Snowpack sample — Snodgrass Mountain, Crested Butte, Colorado (2/4/25, 12:06 PM MST)
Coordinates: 38.923, -106.968
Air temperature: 35 °F
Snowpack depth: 80 cm
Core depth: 60 cm
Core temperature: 32 °F
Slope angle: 14°, slope face: 78°
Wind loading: low
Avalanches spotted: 0
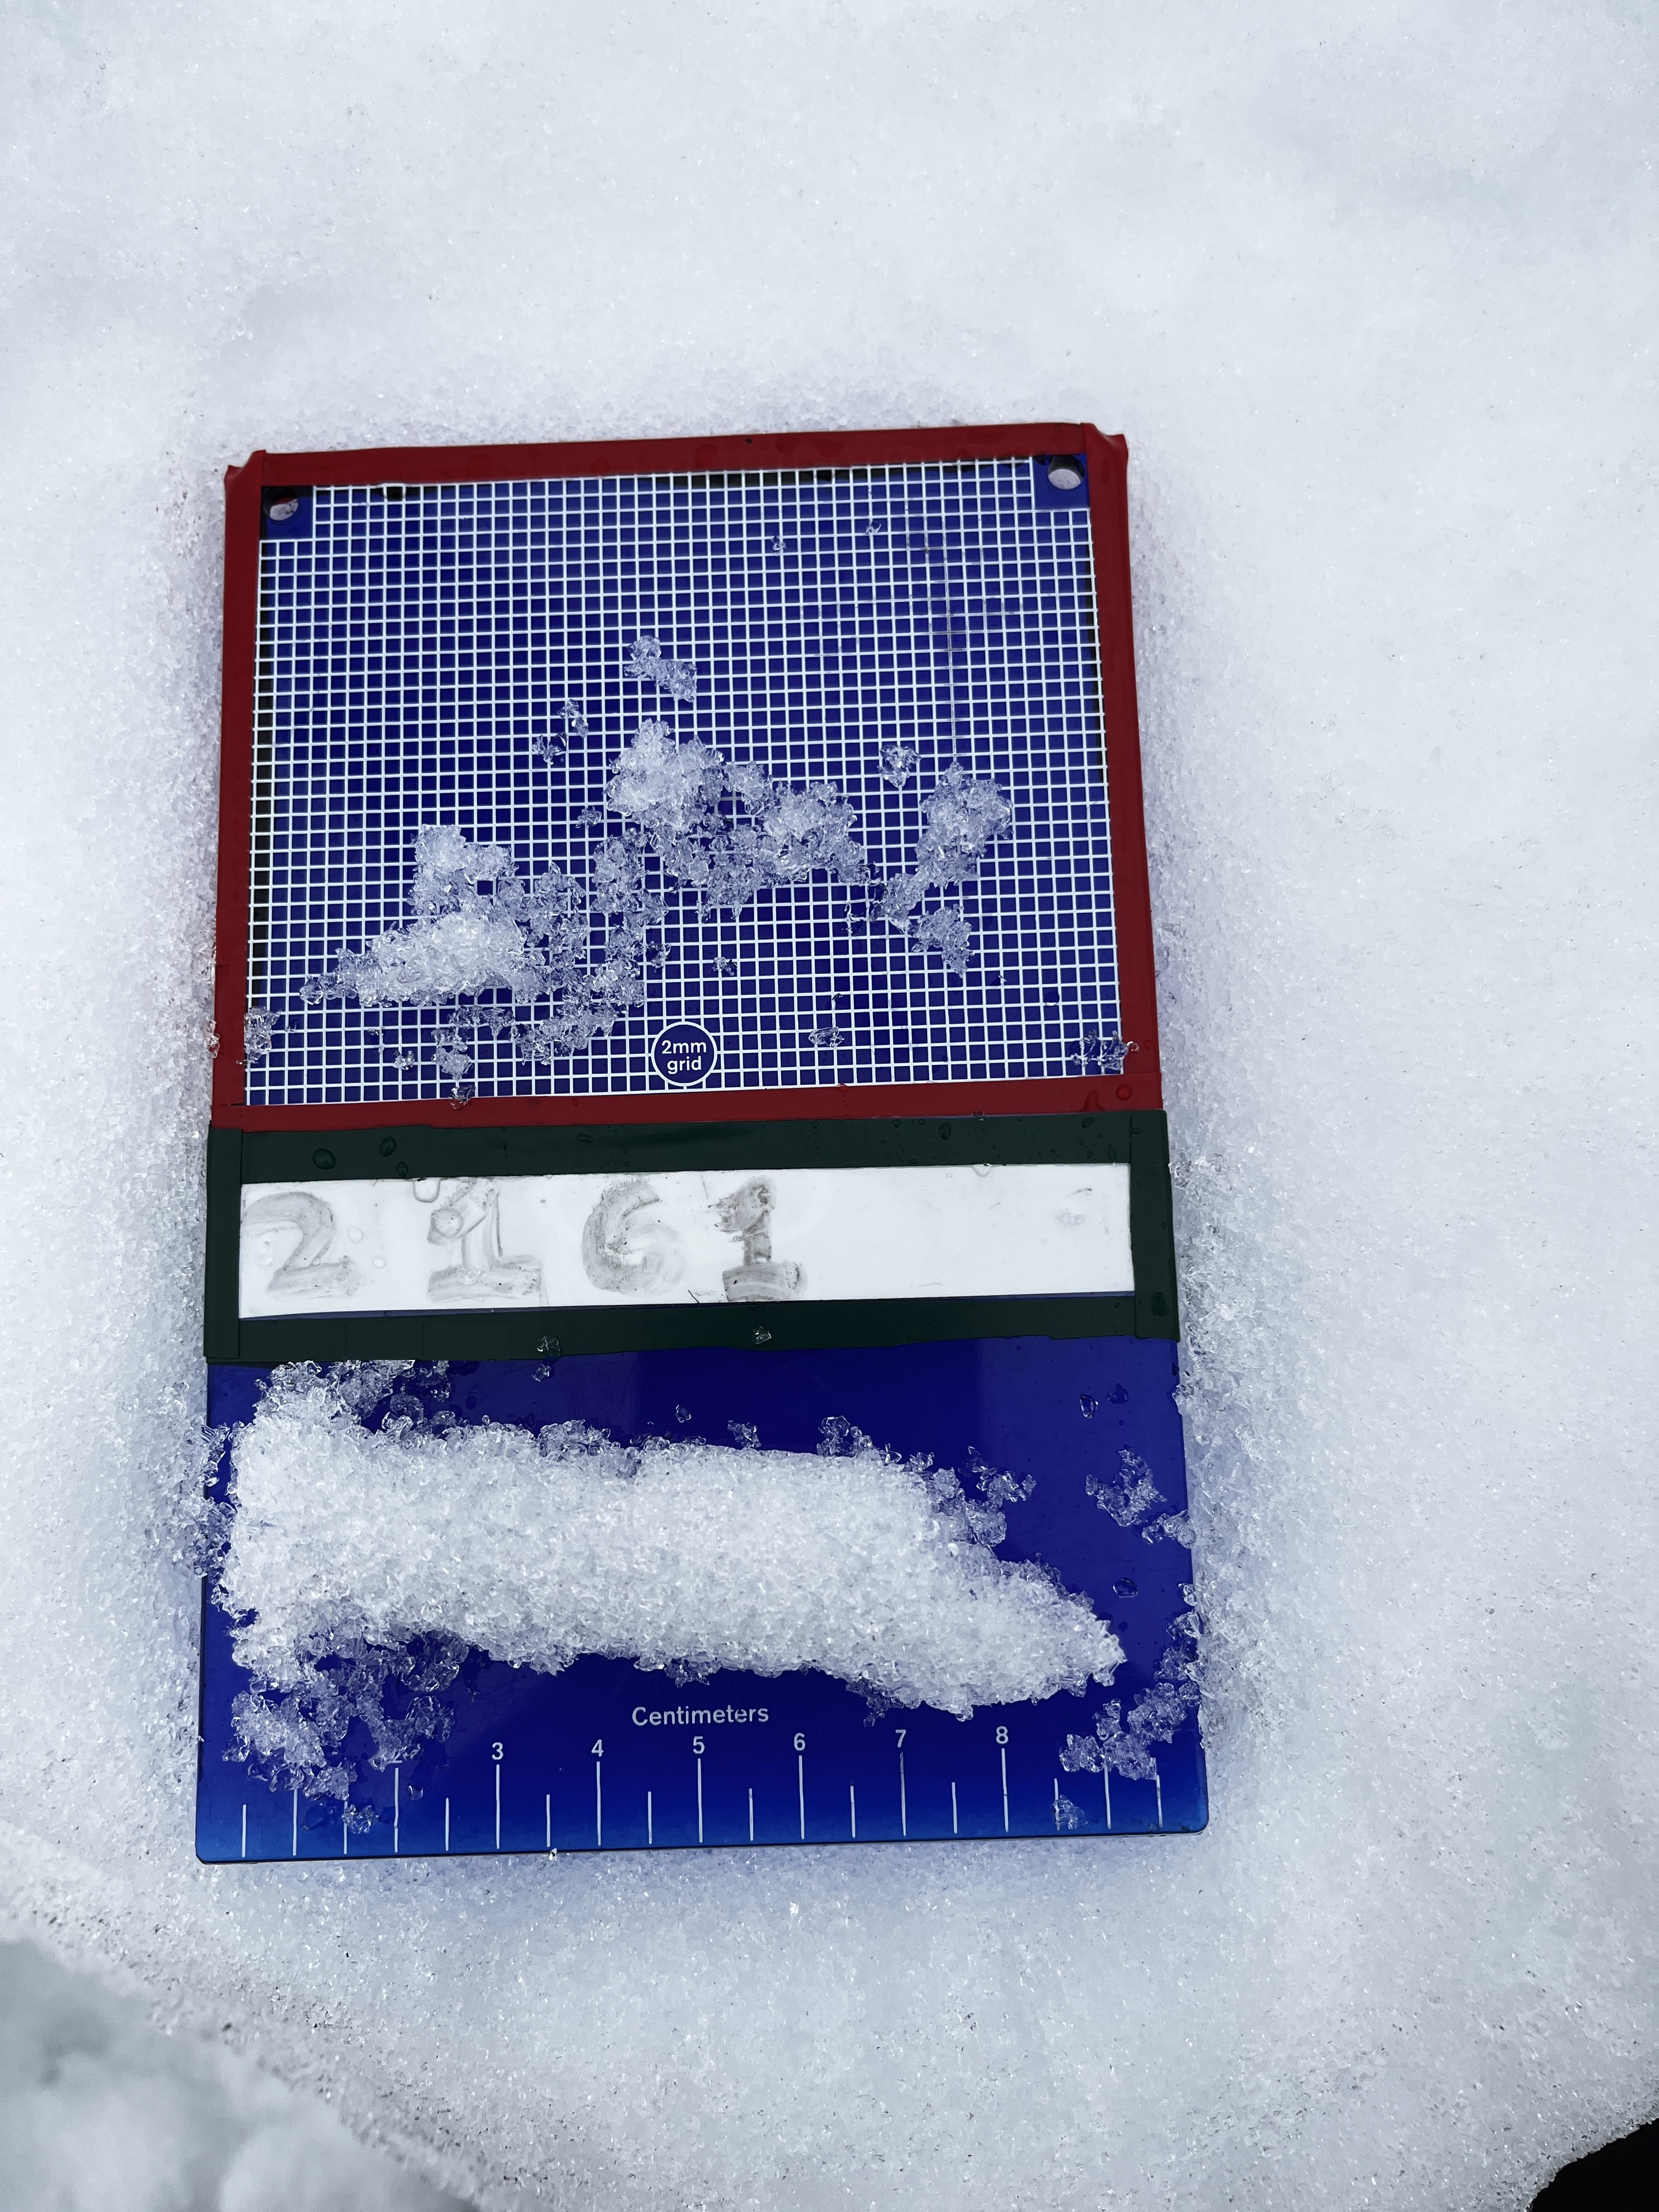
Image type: crystal_card
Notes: No avalanches nearby, unusually warm weather for the last month reported by residents, Collected 25 yards from treeline